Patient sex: F
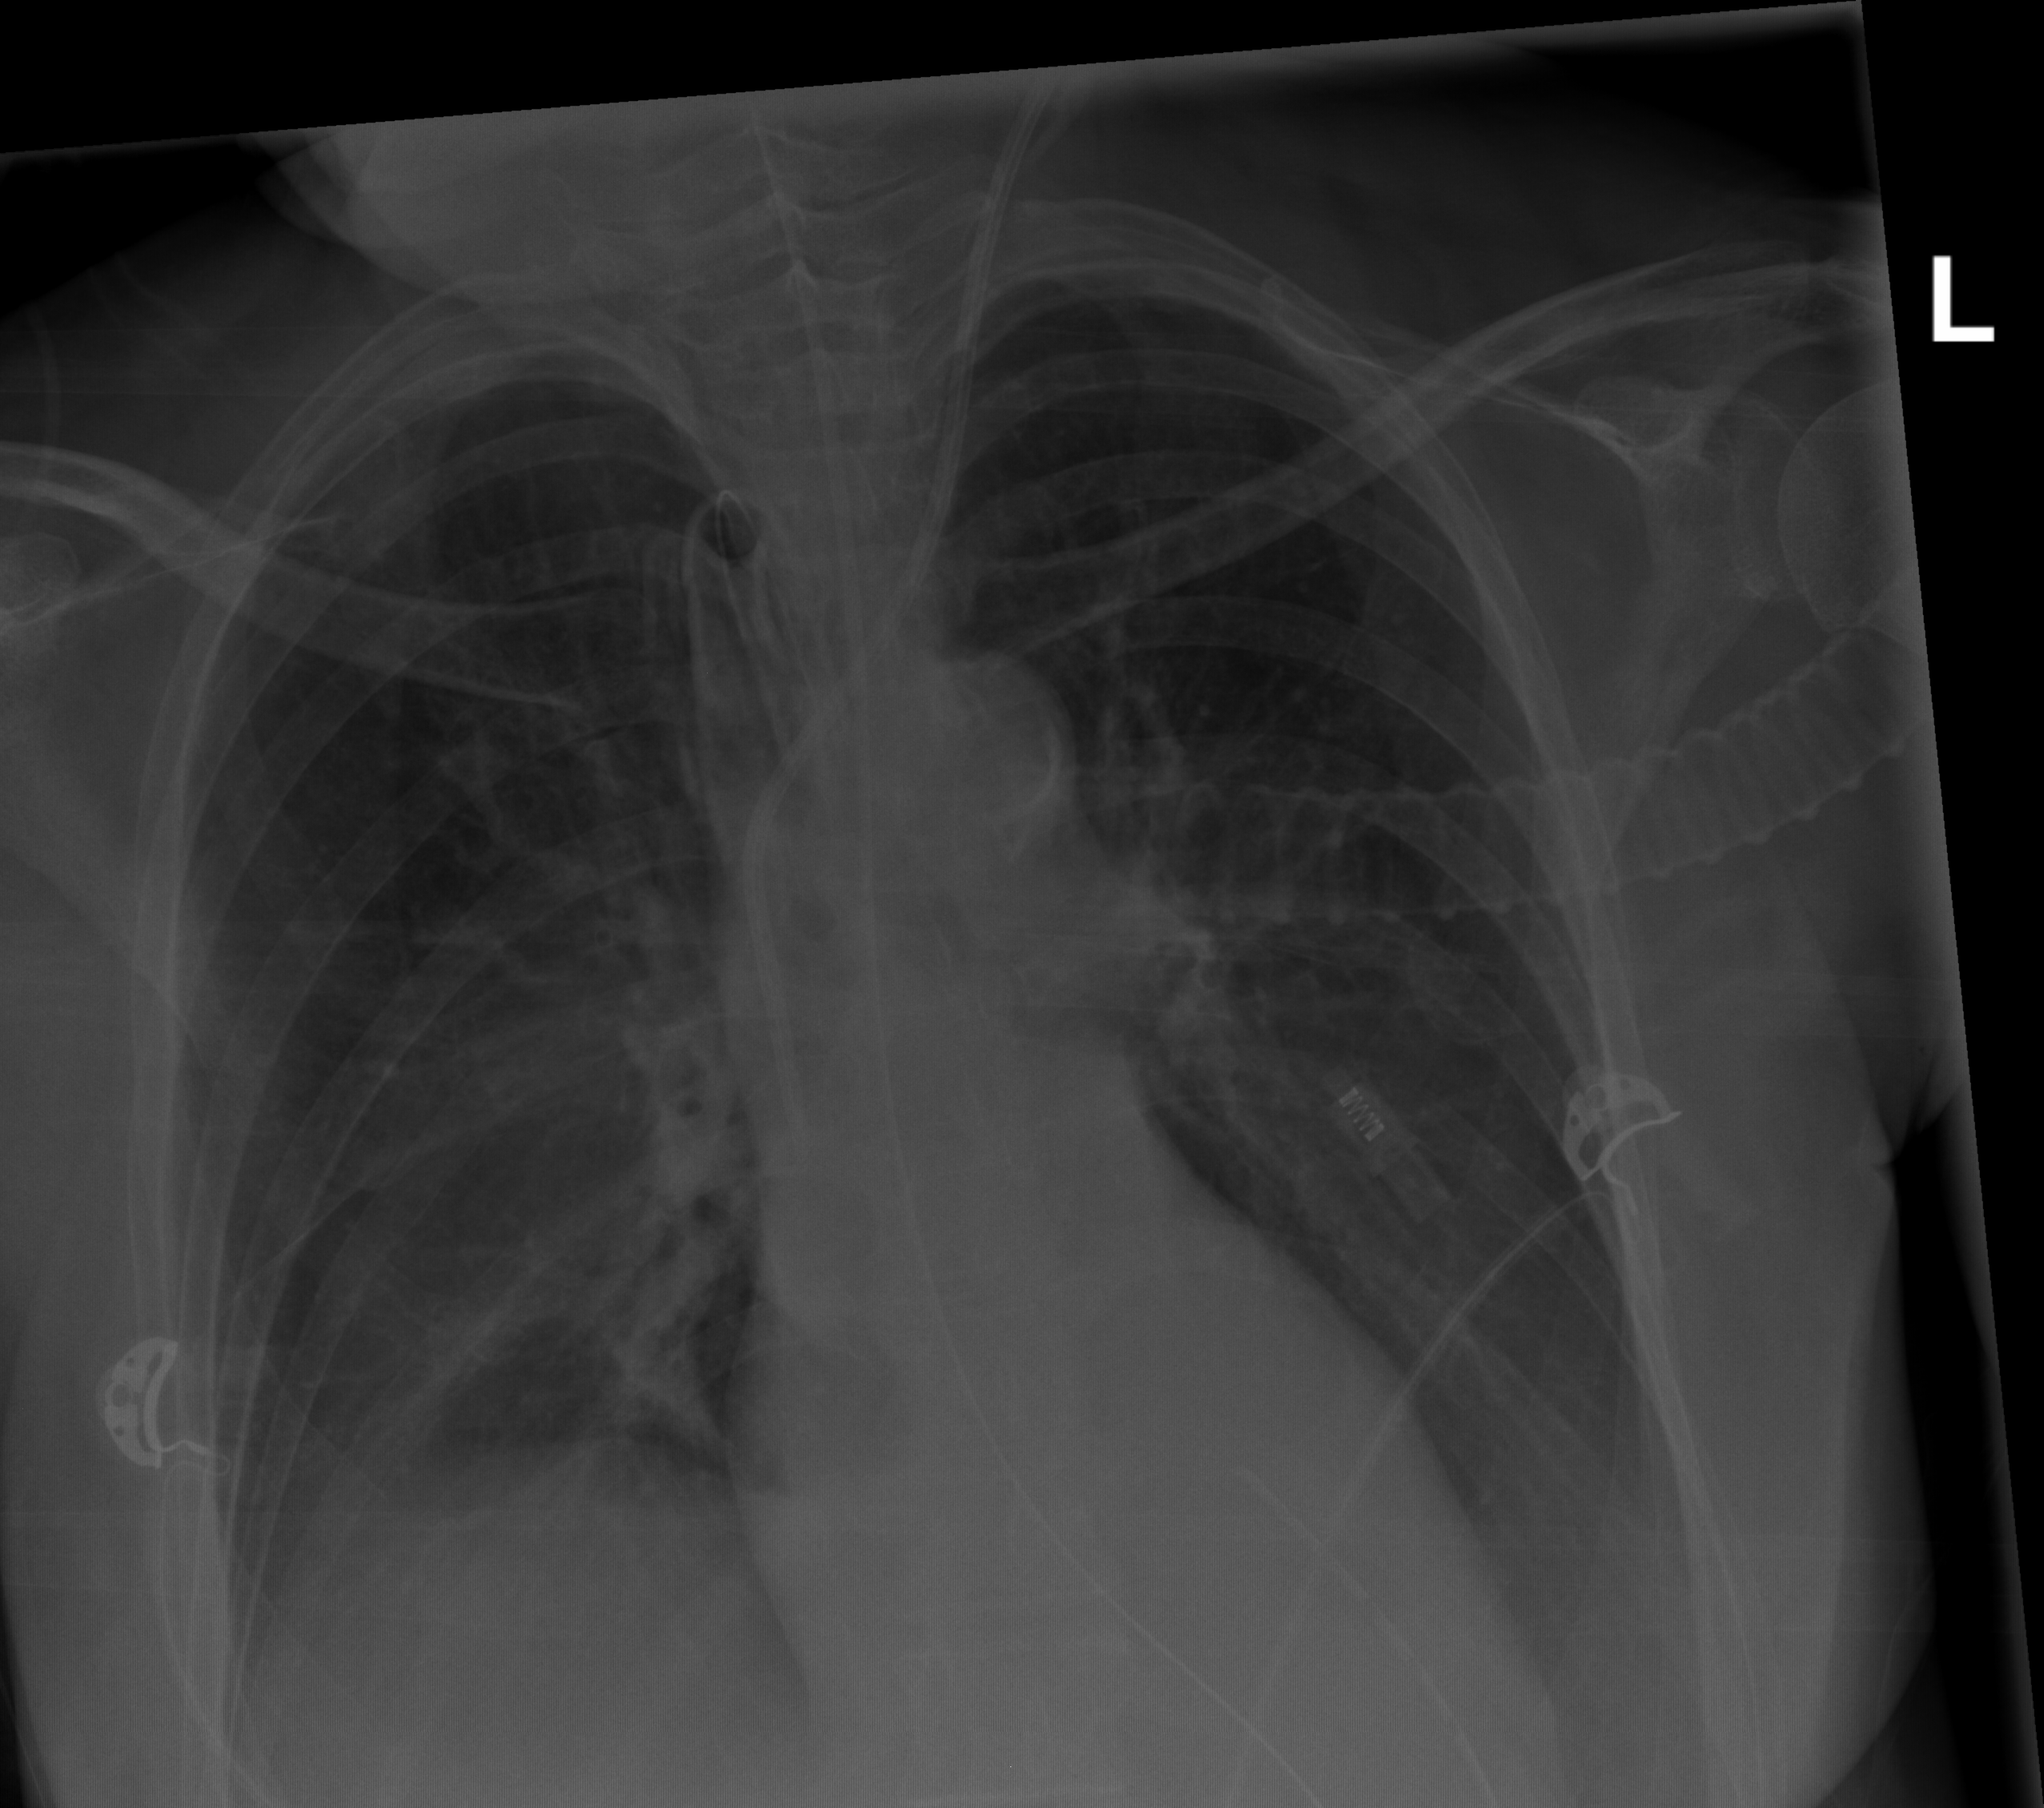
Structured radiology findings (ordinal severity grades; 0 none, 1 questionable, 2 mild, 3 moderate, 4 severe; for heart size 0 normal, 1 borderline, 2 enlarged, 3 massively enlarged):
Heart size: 0
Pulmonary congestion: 0
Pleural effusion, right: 3
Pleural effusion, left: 2
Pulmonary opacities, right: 0
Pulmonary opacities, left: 0
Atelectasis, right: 2
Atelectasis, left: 0